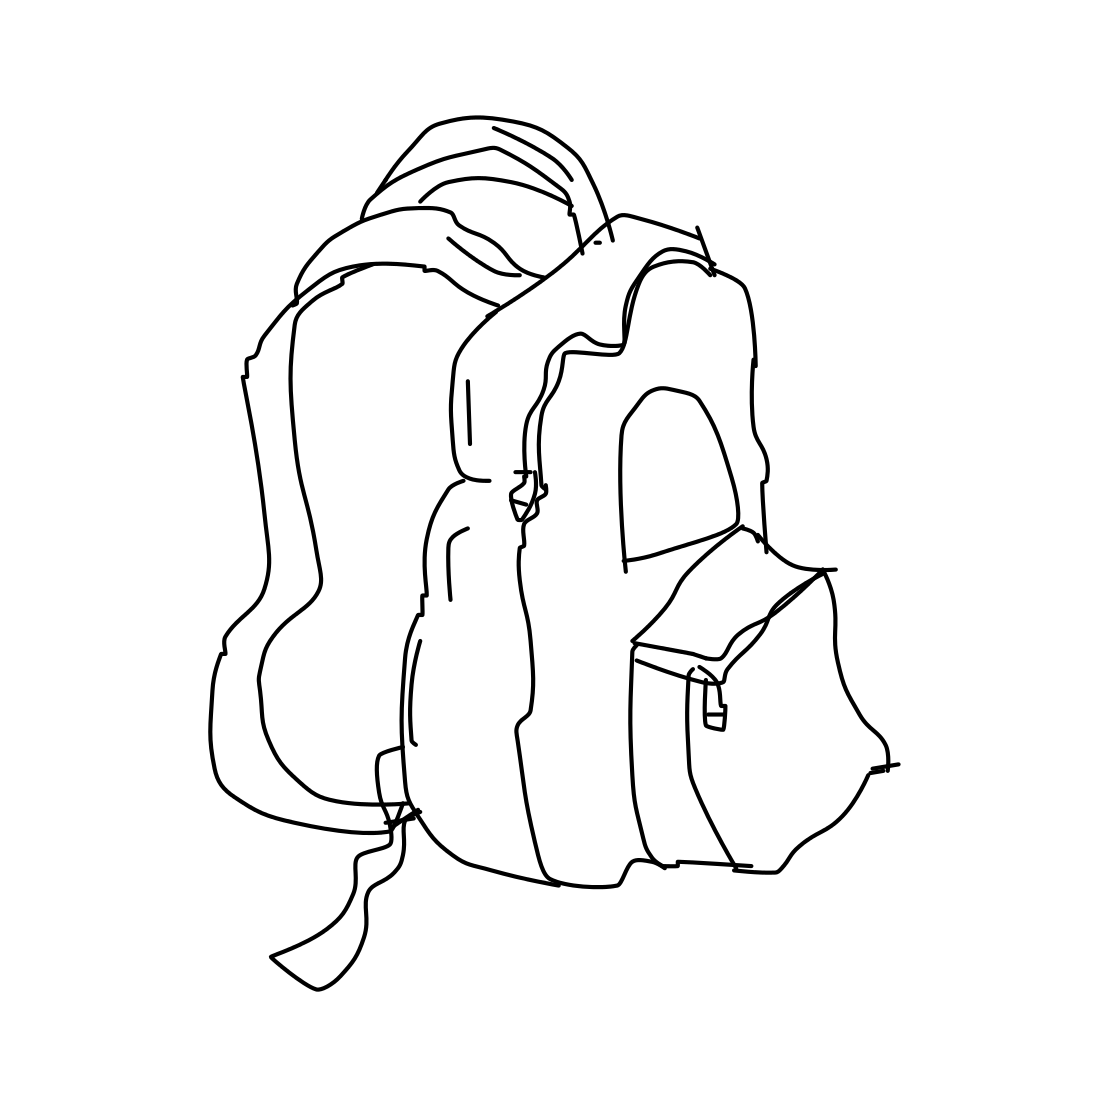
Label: backpack